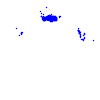
Particle: electron